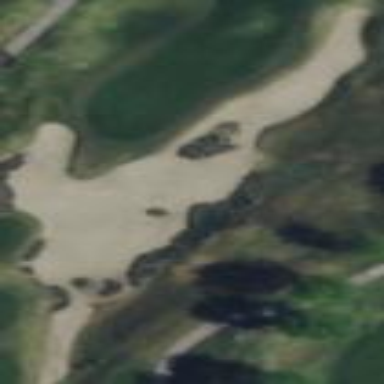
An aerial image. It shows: Sandy area is golf bunker.